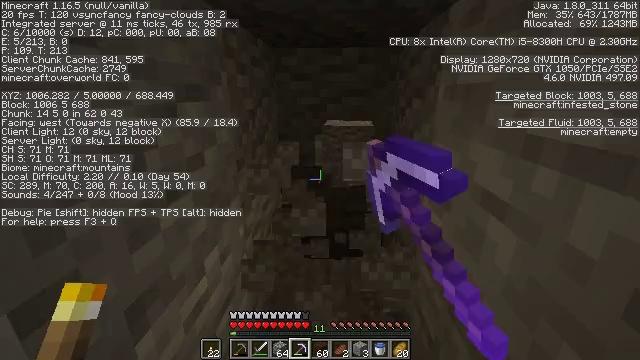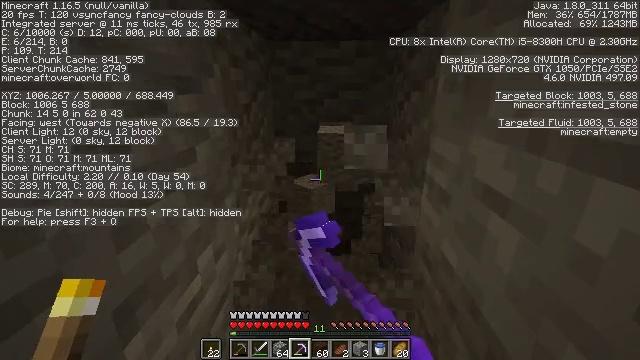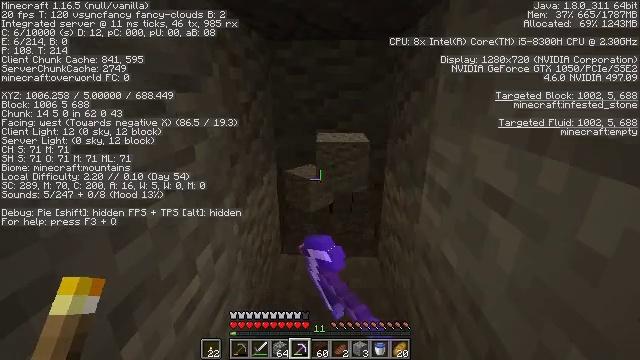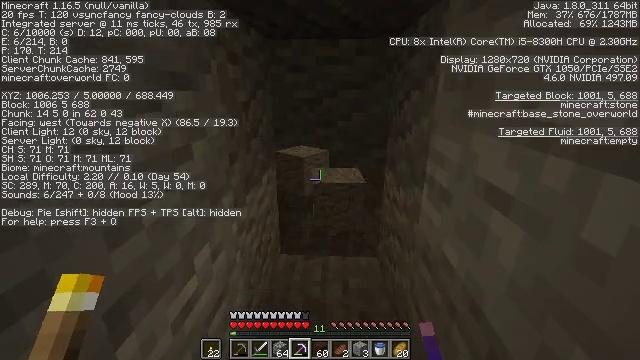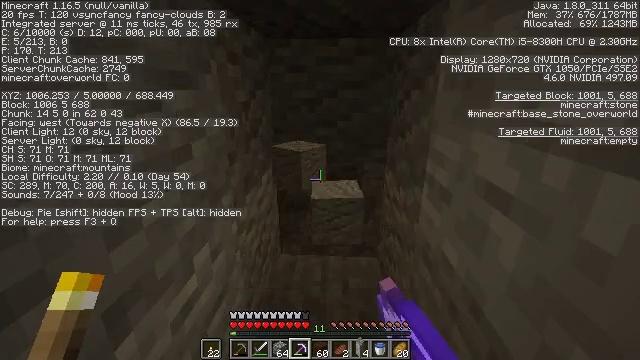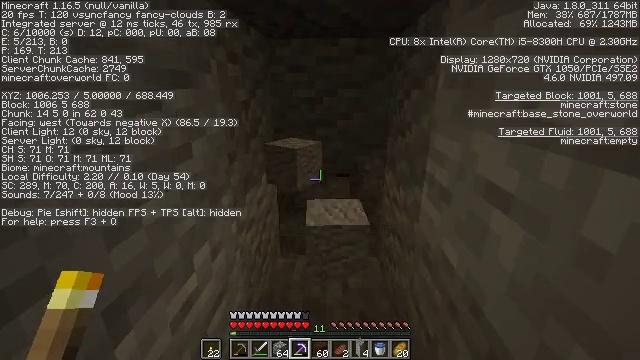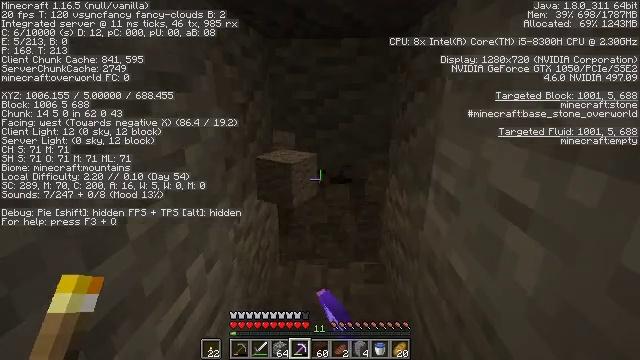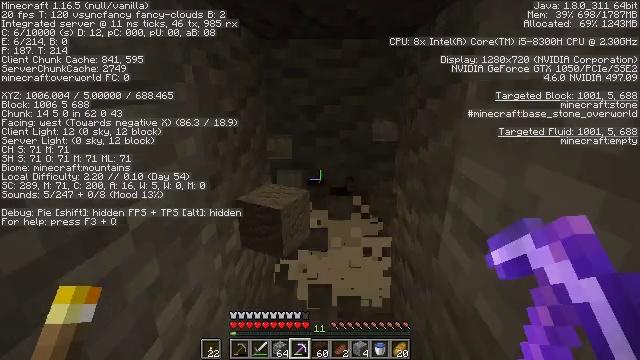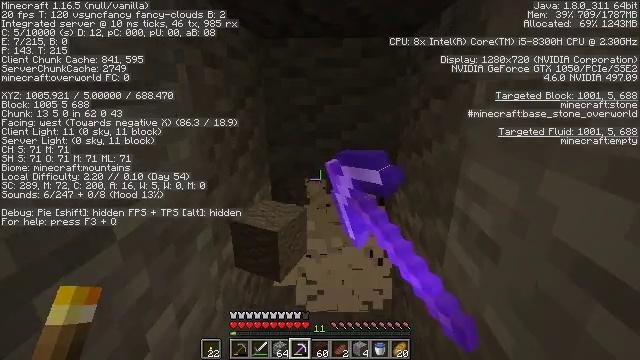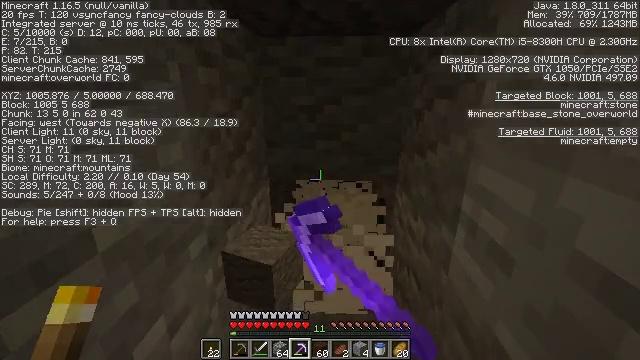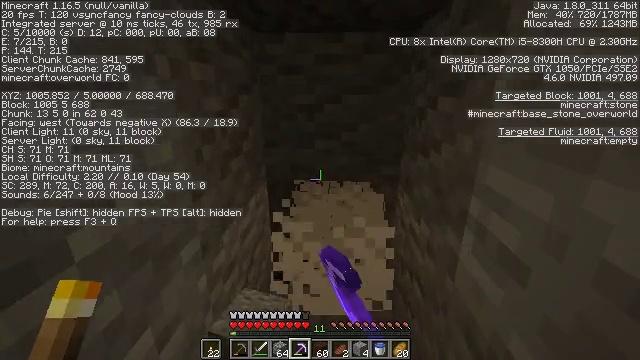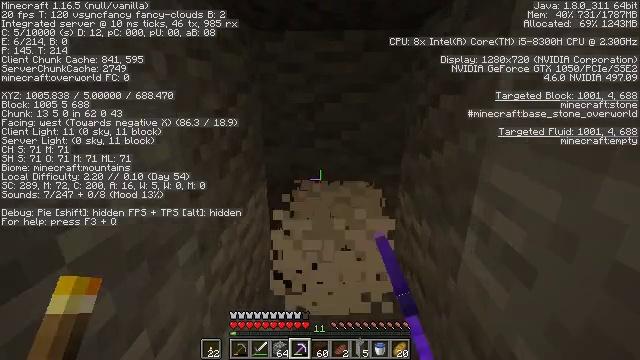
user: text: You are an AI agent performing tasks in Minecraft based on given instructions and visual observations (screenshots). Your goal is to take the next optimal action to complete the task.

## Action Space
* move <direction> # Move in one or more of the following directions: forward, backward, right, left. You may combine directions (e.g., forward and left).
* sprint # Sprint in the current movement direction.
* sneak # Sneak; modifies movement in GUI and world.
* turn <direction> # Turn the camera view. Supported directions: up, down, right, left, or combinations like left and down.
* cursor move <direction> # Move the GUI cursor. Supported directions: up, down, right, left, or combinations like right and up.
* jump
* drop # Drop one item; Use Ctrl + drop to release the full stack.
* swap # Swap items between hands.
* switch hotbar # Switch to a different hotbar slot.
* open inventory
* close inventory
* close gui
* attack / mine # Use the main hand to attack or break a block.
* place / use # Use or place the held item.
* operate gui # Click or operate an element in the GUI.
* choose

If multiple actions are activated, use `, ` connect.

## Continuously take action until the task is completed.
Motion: motion action
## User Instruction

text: Deal with the infested stone carefully.
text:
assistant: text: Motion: attack / mine
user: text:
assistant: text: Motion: attack / mine
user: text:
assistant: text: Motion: attack / mine
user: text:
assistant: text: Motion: attack / mine
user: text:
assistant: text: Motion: attack / mine
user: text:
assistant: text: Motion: move forward, attack / mine
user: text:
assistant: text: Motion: move forward, attack / mine
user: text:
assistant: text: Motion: attack / mine
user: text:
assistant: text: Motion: attack / mine
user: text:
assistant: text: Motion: attack / mine
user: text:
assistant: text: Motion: attack / mine
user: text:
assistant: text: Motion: attack / mine